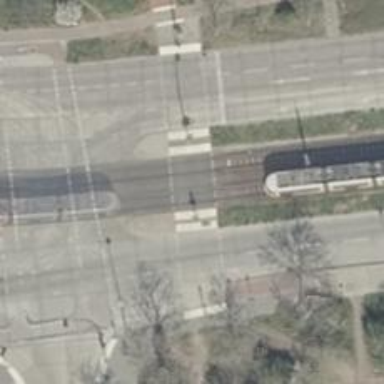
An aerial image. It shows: Tram crossing with traffic signals.